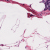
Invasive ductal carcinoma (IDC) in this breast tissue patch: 0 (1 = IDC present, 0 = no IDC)